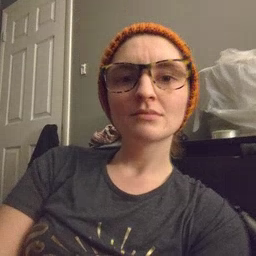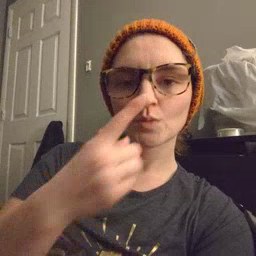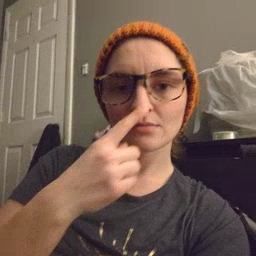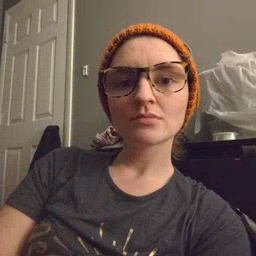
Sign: nose